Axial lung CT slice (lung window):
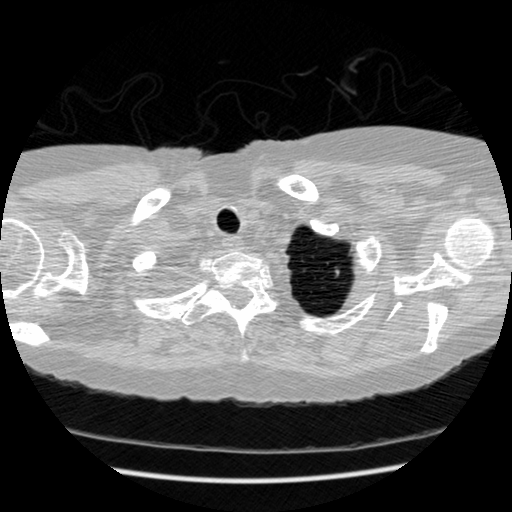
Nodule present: no